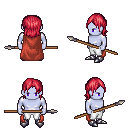
a pixel art fantasy rpg character, male body template, dark elf, purple skin, maroon cape, white pants, ruby red long bangs hairstyle, metal boots, spear, four views (front, back, left, right), 2x2 character sprite sheet, small pixel art, hard edges, no anti-aliasing